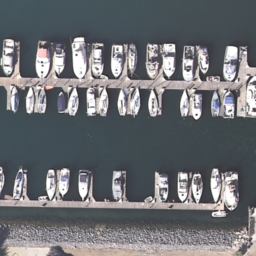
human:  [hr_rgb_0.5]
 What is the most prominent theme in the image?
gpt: harbor